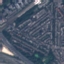
Land use / land cover class: Residential